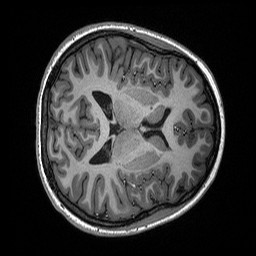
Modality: T1w
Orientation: axial
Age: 19
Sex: female
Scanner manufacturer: siemens
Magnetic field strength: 3 T
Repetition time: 2.3 s
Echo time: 0.00298 s